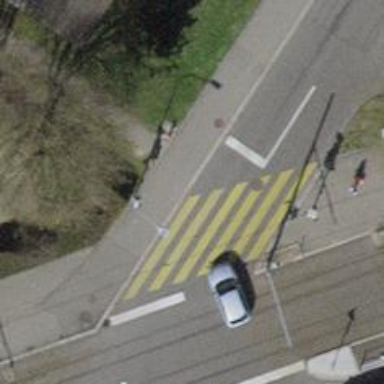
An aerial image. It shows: Zebra crossing with traffic signals.